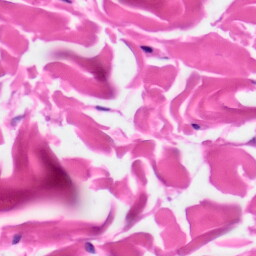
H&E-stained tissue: Skin